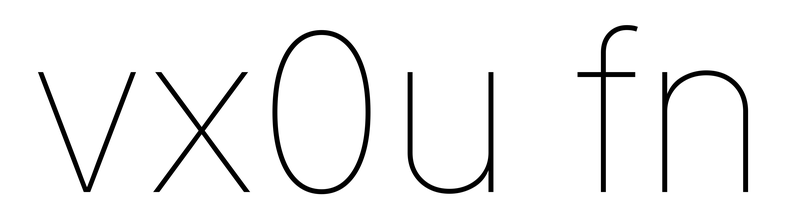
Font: Inter_Thin